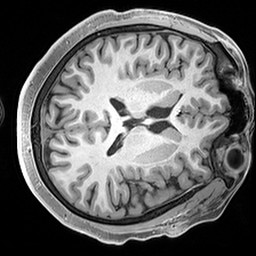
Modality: T1w
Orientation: axial
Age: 20
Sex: male
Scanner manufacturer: siemens
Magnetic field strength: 3 T
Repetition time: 2.4 s
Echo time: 0.00217 s